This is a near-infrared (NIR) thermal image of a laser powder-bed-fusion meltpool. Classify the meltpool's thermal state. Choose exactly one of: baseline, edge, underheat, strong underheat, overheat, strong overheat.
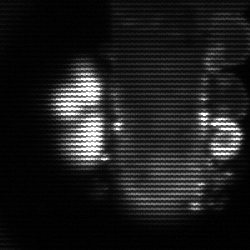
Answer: strong underheat